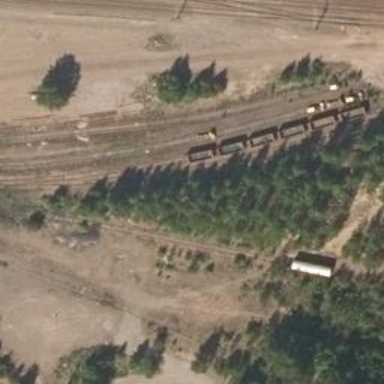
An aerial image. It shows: Railway yard used for servicing trains.